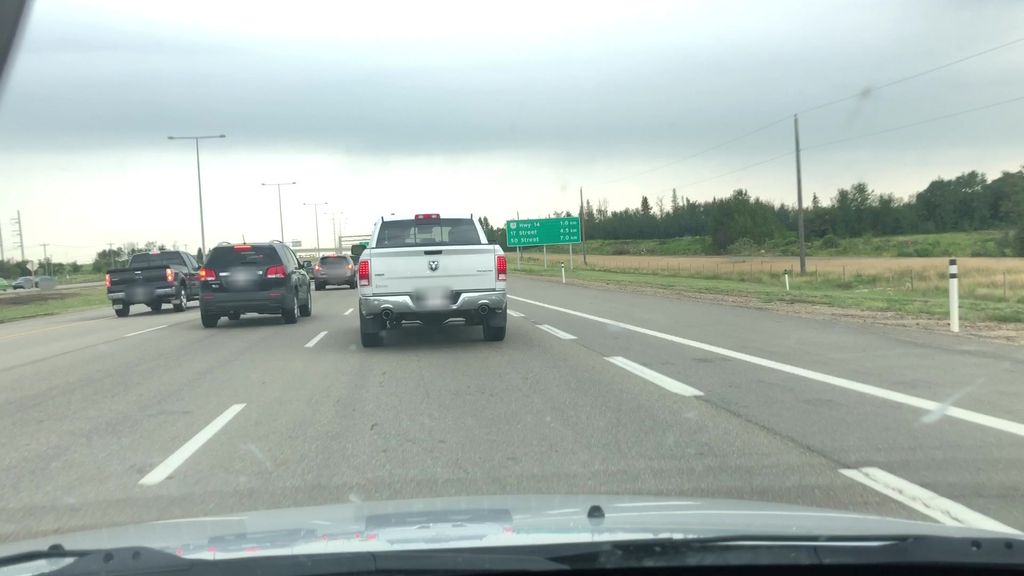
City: edmonton